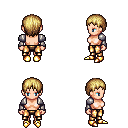
a pixel art fantasy rpg character, female body template, human, light skin, steel arm armor, gold greaves, blonde plain hairstyle, gold boots, four views (front, back, left, right), 2x2 character sprite sheet, small pixel art, hard edges, no anti-aliasing